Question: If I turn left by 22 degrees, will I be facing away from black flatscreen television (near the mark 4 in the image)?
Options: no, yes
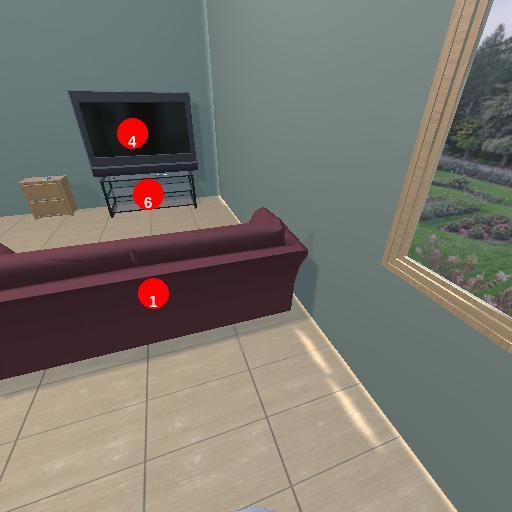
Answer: no